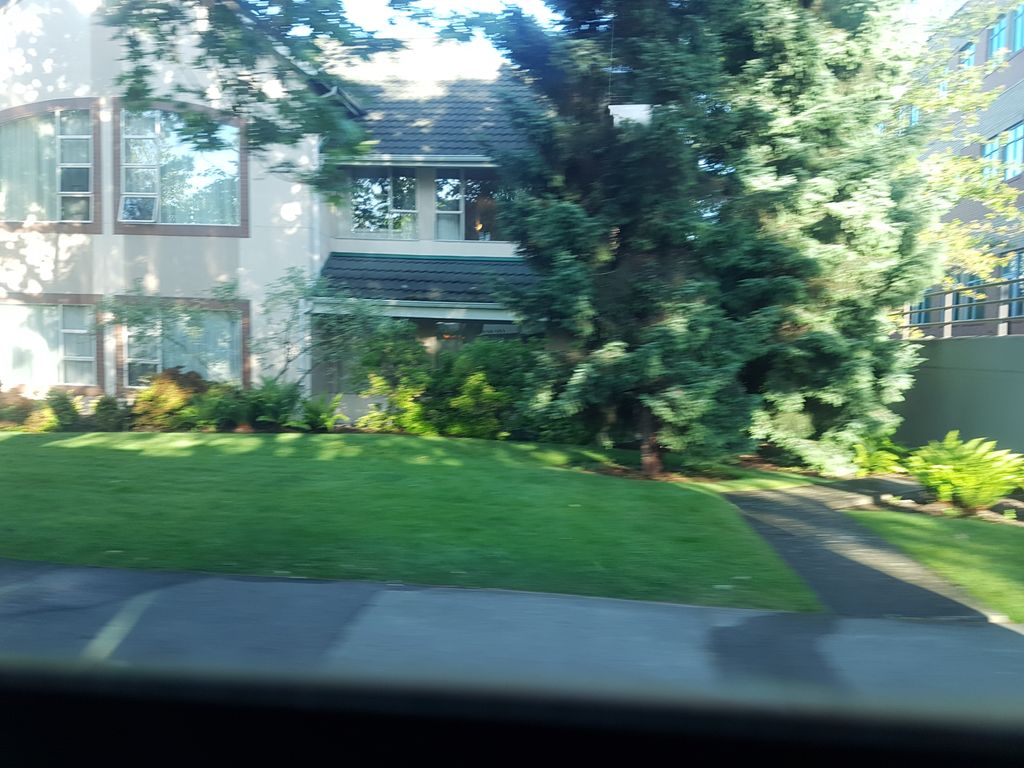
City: victoria